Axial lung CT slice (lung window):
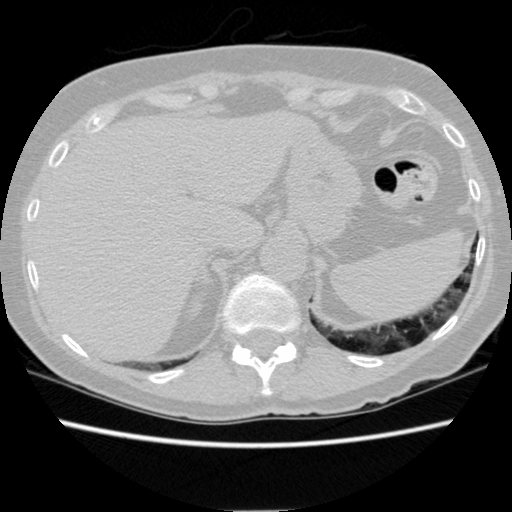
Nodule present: no